【题型】证明题　【知识点】解析几何　【难度】easy
如图 1，已知抛物线 $\tau$ 的方程为 $x^2 = y$，直线 $l$ 的方程为 $y = kx + 1$，直线 $l$ 交抛物线 $\tau$ 于 $A(x_1,y_1)$、$B(x_2,y_2)$ 两点（$x_1 < x_2$），$O$ 为坐标原点。

(1) 若 $k = 0$，求 $\triangle AOB$ 的面积的大小；

(2) $\angle AOB$ 的大小是否是定值？证明你的结论；

(3) 如图 2，过点 $A,B$ 分别作抛物线的切线 $AP$ 和 $BP$（两切线交点为 $P$），$AP,BP$ 分别与 $x$ 轴交于 $M,N$，求 $\triangle MNP$ 面积的最小值。
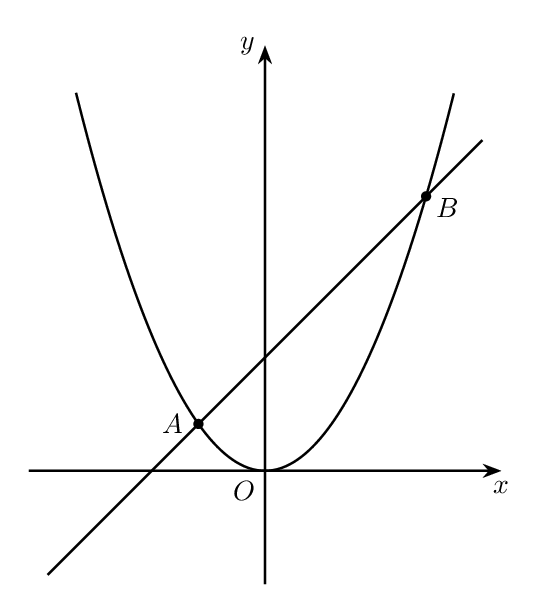
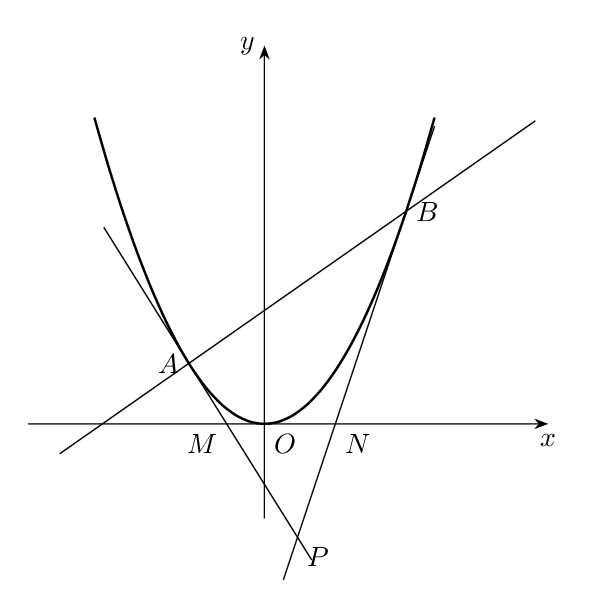
【解答】
【详解】（1）当 $k = 0$ 时，直线 $l$ 的方程为 $y = 1$，

由
$
\begin{cases}
x^2 = y \\
y = 1
\end{cases}
$
解得 $y = 1, x_1 = -1, x_2 = 1$，

所以 $\triangle AOB$ 的面积为 $\dfrac{1}{2} \times 2 \times 1 = 1$。

\vspace{0.5em}

（2）由（1）中发现 $\triangle AOB$ 为等腰直角三角形，猜测 $\angle AOB = 90^\circ$。

证明：$\overrightarrow{OA} \cdot \overrightarrow{OB} = x_1x_2 + y_1y_2 = x_1x_2 + x_1^2x_2^2$，

$
\begin{cases}
y = kx + 1 \\
y = x^2
\end{cases}
$
得 $x^2 - kx - 1 = 0$，即 $x_1x_2 = -1$，$\Delta = k^2 + 4 > 0$，

所以 $\overrightarrow{OA} \cdot \overrightarrow{OB} = -1 + 1 = 0$，所以 $\angle AOB = 90^\circ$ 为定值。

\vspace{0.5em}

（3）$A(x_1,x_1^2), B(x_2,x_2^2)$，对函数 $y = x^2$ 求导得到 $y' = 2x$，

所以 $AP$ 方程为 $y - x_1^2 = 2x_1(x - x_1)$，整理得 $y = 2x_1x - x_1^2$，

同理 $BP$ 方程为 $y = 2x_2x - x_2^2$，

分别令 $y = 0$ 得到 $M\left(\dfrac{x_1}{2}, 0\right), N\left(\dfrac{x_2}{2}, 0\right)$，

$
\begin{cases}
y = 2x_1x - x_1^2 \\
y = 2x_2x - x_2^2
\end{cases}
$
解得 $P\left(\dfrac{x_1 + x_2}{2}, x_1x_2\right)$，

由第（2）小题，$x^2 - kx - 1 = 0$，得到
$
\begin{cases}
x_1 + x_2 = k \\
x_1x_2 = -1
\end{cases},
$
所以
$
S = \dfrac{|x_1 - x_2|}{4} |x_1x_2| = \dfrac{|x_1 - x_2|}{4} = \dfrac{\sqrt{k^2 + 4}}{4} \ge \dfrac{1}{2},
$
所以 $\triangle MNP$ 面积的最小值为 $\dfrac{1}{2}$。